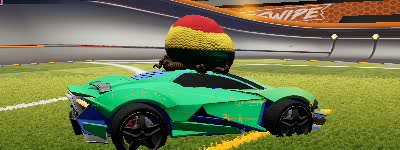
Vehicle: werewolf